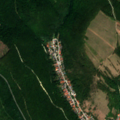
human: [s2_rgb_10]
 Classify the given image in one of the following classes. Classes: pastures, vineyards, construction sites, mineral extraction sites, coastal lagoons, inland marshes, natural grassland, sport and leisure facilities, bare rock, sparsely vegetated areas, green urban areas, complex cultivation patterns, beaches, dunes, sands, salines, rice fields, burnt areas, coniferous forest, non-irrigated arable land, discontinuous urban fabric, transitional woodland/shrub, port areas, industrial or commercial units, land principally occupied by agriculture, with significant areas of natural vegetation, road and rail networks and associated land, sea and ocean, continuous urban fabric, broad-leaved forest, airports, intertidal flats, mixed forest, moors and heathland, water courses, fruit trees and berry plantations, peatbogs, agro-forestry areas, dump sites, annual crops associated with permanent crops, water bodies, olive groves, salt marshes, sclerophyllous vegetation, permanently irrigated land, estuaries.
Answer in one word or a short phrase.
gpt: discontinuous urban fabric, land principally occupied by agriculture, with significant areas of natural vegetation, broad-leaved forest